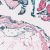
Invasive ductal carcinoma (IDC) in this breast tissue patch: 0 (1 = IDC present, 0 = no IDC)